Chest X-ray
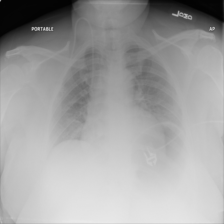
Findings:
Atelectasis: negative
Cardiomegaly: negative
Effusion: negative
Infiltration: negative
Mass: negative
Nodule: negative
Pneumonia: negative
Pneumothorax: negative
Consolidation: negative
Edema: negative
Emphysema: negative
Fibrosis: negative
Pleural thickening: negative
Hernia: negative